Interaction volume radius: 5 \u00c5
Interaction volume height: 15 \u00c5
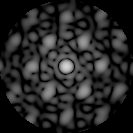
Disorder parameter: 0.4558